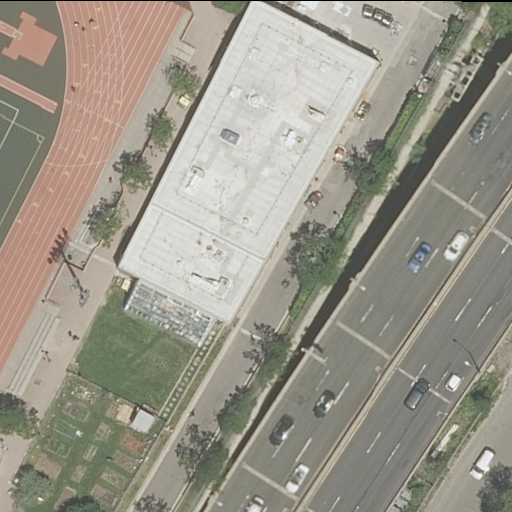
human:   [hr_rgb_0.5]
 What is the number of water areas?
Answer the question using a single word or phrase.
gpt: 0

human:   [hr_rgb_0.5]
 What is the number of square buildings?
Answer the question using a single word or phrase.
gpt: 0

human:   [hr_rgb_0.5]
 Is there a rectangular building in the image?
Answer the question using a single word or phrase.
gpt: yes

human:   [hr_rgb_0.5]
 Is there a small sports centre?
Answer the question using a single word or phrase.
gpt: yes

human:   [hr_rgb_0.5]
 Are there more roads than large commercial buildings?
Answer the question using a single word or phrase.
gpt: yes

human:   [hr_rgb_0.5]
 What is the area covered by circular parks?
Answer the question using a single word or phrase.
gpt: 0m2

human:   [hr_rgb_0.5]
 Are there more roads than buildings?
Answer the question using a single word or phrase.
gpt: yes

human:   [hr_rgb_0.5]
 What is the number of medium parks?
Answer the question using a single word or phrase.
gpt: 0

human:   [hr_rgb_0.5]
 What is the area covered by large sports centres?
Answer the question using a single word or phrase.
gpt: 0m2

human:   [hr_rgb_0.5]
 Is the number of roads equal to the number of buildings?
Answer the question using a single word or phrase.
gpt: no

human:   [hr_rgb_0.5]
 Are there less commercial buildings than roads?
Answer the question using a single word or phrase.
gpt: yes

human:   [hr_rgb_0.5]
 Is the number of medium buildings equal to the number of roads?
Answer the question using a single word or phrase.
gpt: no

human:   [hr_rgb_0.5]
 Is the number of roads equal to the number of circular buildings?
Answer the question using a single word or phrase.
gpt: no

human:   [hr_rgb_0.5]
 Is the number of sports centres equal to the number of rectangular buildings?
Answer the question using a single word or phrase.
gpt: no

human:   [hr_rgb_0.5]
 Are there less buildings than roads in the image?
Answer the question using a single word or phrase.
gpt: yes

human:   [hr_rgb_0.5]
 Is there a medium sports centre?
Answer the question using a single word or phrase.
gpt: no

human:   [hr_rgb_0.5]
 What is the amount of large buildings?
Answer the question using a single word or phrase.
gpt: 1

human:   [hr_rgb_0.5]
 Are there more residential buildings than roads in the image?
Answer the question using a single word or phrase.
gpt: no

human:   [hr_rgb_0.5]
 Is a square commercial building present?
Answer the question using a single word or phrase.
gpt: no

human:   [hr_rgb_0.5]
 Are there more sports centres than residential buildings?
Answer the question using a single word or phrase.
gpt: no

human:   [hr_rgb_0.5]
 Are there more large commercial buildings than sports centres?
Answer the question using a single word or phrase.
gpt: no

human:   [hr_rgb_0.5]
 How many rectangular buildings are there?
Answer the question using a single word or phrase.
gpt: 2

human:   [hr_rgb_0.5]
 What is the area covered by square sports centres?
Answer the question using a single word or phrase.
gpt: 0m2

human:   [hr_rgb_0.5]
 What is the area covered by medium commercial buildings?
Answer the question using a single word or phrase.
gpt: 0m2

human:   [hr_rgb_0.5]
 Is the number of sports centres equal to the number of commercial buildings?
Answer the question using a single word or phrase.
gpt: no

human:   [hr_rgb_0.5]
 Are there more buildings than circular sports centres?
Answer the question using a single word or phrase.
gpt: yes

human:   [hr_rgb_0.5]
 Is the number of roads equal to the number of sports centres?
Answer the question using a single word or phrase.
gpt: no

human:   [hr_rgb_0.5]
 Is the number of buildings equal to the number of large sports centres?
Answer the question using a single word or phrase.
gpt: no

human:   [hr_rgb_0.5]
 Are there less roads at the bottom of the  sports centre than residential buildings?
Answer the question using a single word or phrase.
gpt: no

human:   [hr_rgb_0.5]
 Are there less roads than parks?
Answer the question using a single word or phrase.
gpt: no

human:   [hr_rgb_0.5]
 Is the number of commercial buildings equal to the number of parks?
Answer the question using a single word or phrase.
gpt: no

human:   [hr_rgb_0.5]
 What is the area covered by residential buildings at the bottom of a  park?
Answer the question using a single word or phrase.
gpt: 0m2

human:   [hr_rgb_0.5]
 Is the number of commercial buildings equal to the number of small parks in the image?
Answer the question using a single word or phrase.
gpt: yes

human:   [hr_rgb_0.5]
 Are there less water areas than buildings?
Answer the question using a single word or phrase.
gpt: yes

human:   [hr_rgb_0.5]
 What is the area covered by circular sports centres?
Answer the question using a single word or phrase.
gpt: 0m2

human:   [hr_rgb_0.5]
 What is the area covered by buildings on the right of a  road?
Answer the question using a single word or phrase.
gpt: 1664m2